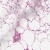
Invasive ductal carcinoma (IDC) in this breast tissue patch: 0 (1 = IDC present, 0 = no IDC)